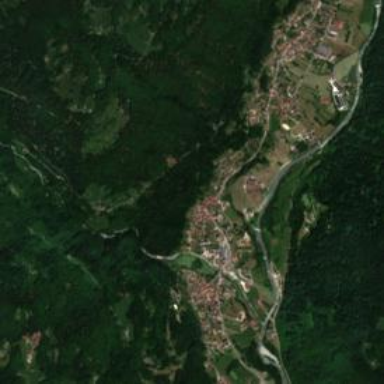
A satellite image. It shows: Village.